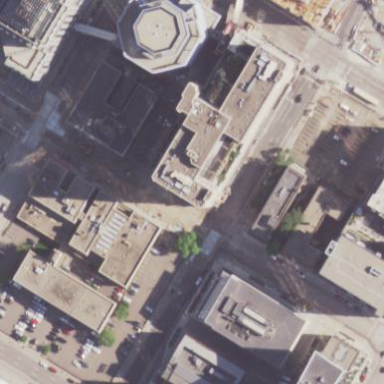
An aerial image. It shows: Part of building is shown in the image.